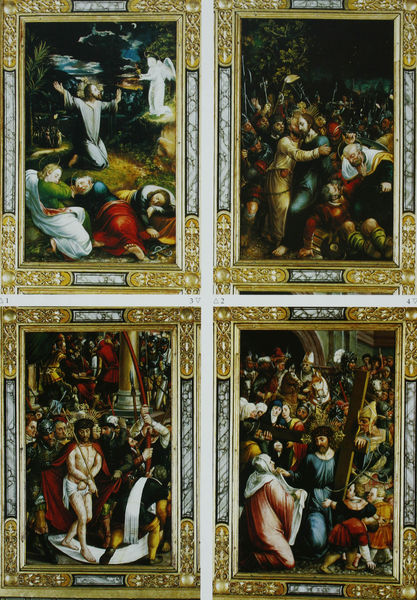
Titel: Hochaltar, Erste Wandlung, Mittelteil, linke Hälfte
Künstler: Hans Mielich
Standort: Ingolstadt
Institution: Liebfrauenmünster
Schlagwörter: baum, berg, blau, dunkel, flügel, gemälde, himmel, mann, nackt, schlaf, umhang, weiß, wolken, bäume, frauen, gelb, grün, menschen, ausschnitt, braun, bunt, frau, holz, marmor, männer, schwarz, säule, rot, tuch, weg, malerei, ornament, mütze, bibel, geschichte, leinen, rahmen, silber, goldrahmen, kirche, gewand, gold, kelch, mantel, gewänder, pflanze, kinder, engel, garten, schleppe, bilder, kuss, umarmung, schlafen, rand, figuren, könig, soldaten, detail, verzierung, vier, antike, vergoldet, kreuz, religion, gefangen, verhaftung, knien, soldat, beten, kunst, menschenmenge, altar, verziert, römer, heiligenschein, christus, jesus, jesus christus, kreuzigung, hilfe, leiden, knieend, mittelalter, knieen, priester, rechteckig, erscheinung, umzug, heilige, jünger, taufe, gefangener, maria magdalena, biblisch, petrus, szenen, christentum, dornenkrone, auferstehung, erlöser, heiligenbild, verspottung, retabel, tafeln, flügelaltar, erzählung, apostel, passion, gefesselt, judas, kniet, schweisstuch, schmerzensmann, ölberg, stationen, kreuzweg, tafelmalerei, altarretabel, bibelszenen, altarflügel, geisselung, tafelbilder, kreuztragung, verklärung, leidensweg, messias, verrat, donauschule, gottessohn, gethsemane, christu, sohn gottes, bibelgeschichte, christkind, judaskuss, dumkel kirche, szenne, 4, kniien, christkönig, heilland, erretter, jesus von nazaret